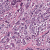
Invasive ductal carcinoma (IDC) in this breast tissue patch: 1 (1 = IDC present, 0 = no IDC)